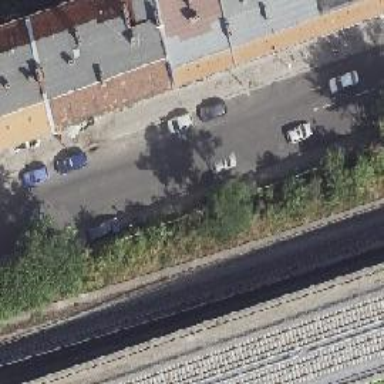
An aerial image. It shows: There is parking obstacle present in the area.